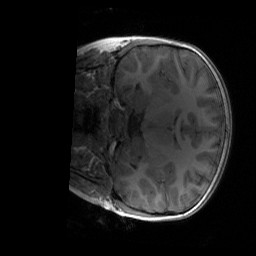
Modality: T1w
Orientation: coronal
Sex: female
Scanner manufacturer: siemens
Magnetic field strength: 3 T
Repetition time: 1.9 s
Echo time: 0.00243 s